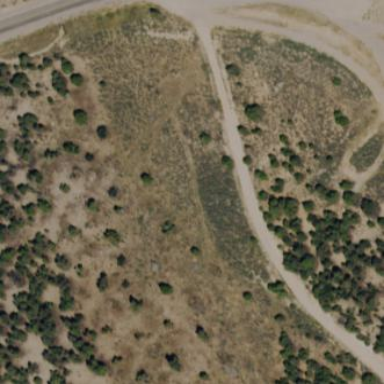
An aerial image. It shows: Rest area along the road.